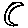
Label: moon